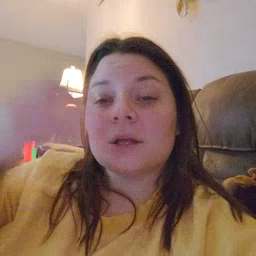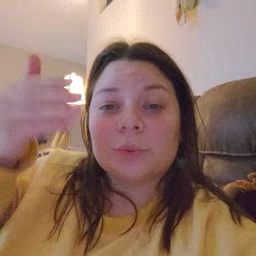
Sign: glasswindow